Question: My class DownloadViewControl.
'''
@interface DownloadViewControl : UIViewController
{
IBOutlet UIProgressView *progress;
}
@property (nonatomic, retain) IBOutlet UILabel *chapterLabel;
@property (nonatomic, retain) IBOutlet UILabel *timeLabel;
@property (nonatomic, retain) IBOutlet UIButton *button;
'''
// *.m file
'''
- (void)dealloc {
[chapterLabel release];
[timeLabel release];
[button release];
[progress release];
[super dealloc];
}
'''
I have a very strange crash. Please see my stack trace.

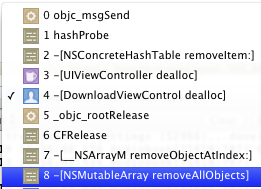
Answer: It's hard to tell without the specific error message, but here's my guess:
IBOutlets are by convention not retained, since a subview of your view is already retained by its superview. When you're releasing the 'progress' control it goes away without getting removed from its superview, and then when you call 'super' it releases your view hierarchy, including the 'progress' control which is already gone.
So, you probably don't want '[progress release]' in there.